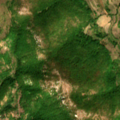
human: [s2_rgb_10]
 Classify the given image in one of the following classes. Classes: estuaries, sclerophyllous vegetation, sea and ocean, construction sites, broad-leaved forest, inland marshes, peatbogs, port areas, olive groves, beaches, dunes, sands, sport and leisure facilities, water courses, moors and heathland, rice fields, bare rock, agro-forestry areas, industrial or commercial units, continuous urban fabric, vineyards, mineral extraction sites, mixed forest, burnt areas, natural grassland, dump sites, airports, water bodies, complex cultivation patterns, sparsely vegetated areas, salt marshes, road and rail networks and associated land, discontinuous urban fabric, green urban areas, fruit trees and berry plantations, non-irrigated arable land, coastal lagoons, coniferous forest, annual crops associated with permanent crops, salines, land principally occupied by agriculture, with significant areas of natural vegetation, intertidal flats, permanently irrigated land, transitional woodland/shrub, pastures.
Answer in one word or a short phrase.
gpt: complex cultivation patterns, broad-leaved forest, transitional woodland/shrub